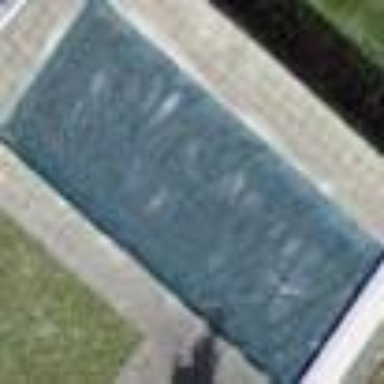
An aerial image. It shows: Swimming pool located in leisure land.